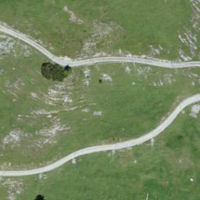
EUNIS habitat code: 26
Species observed at this site:
Draba aizoides